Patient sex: M
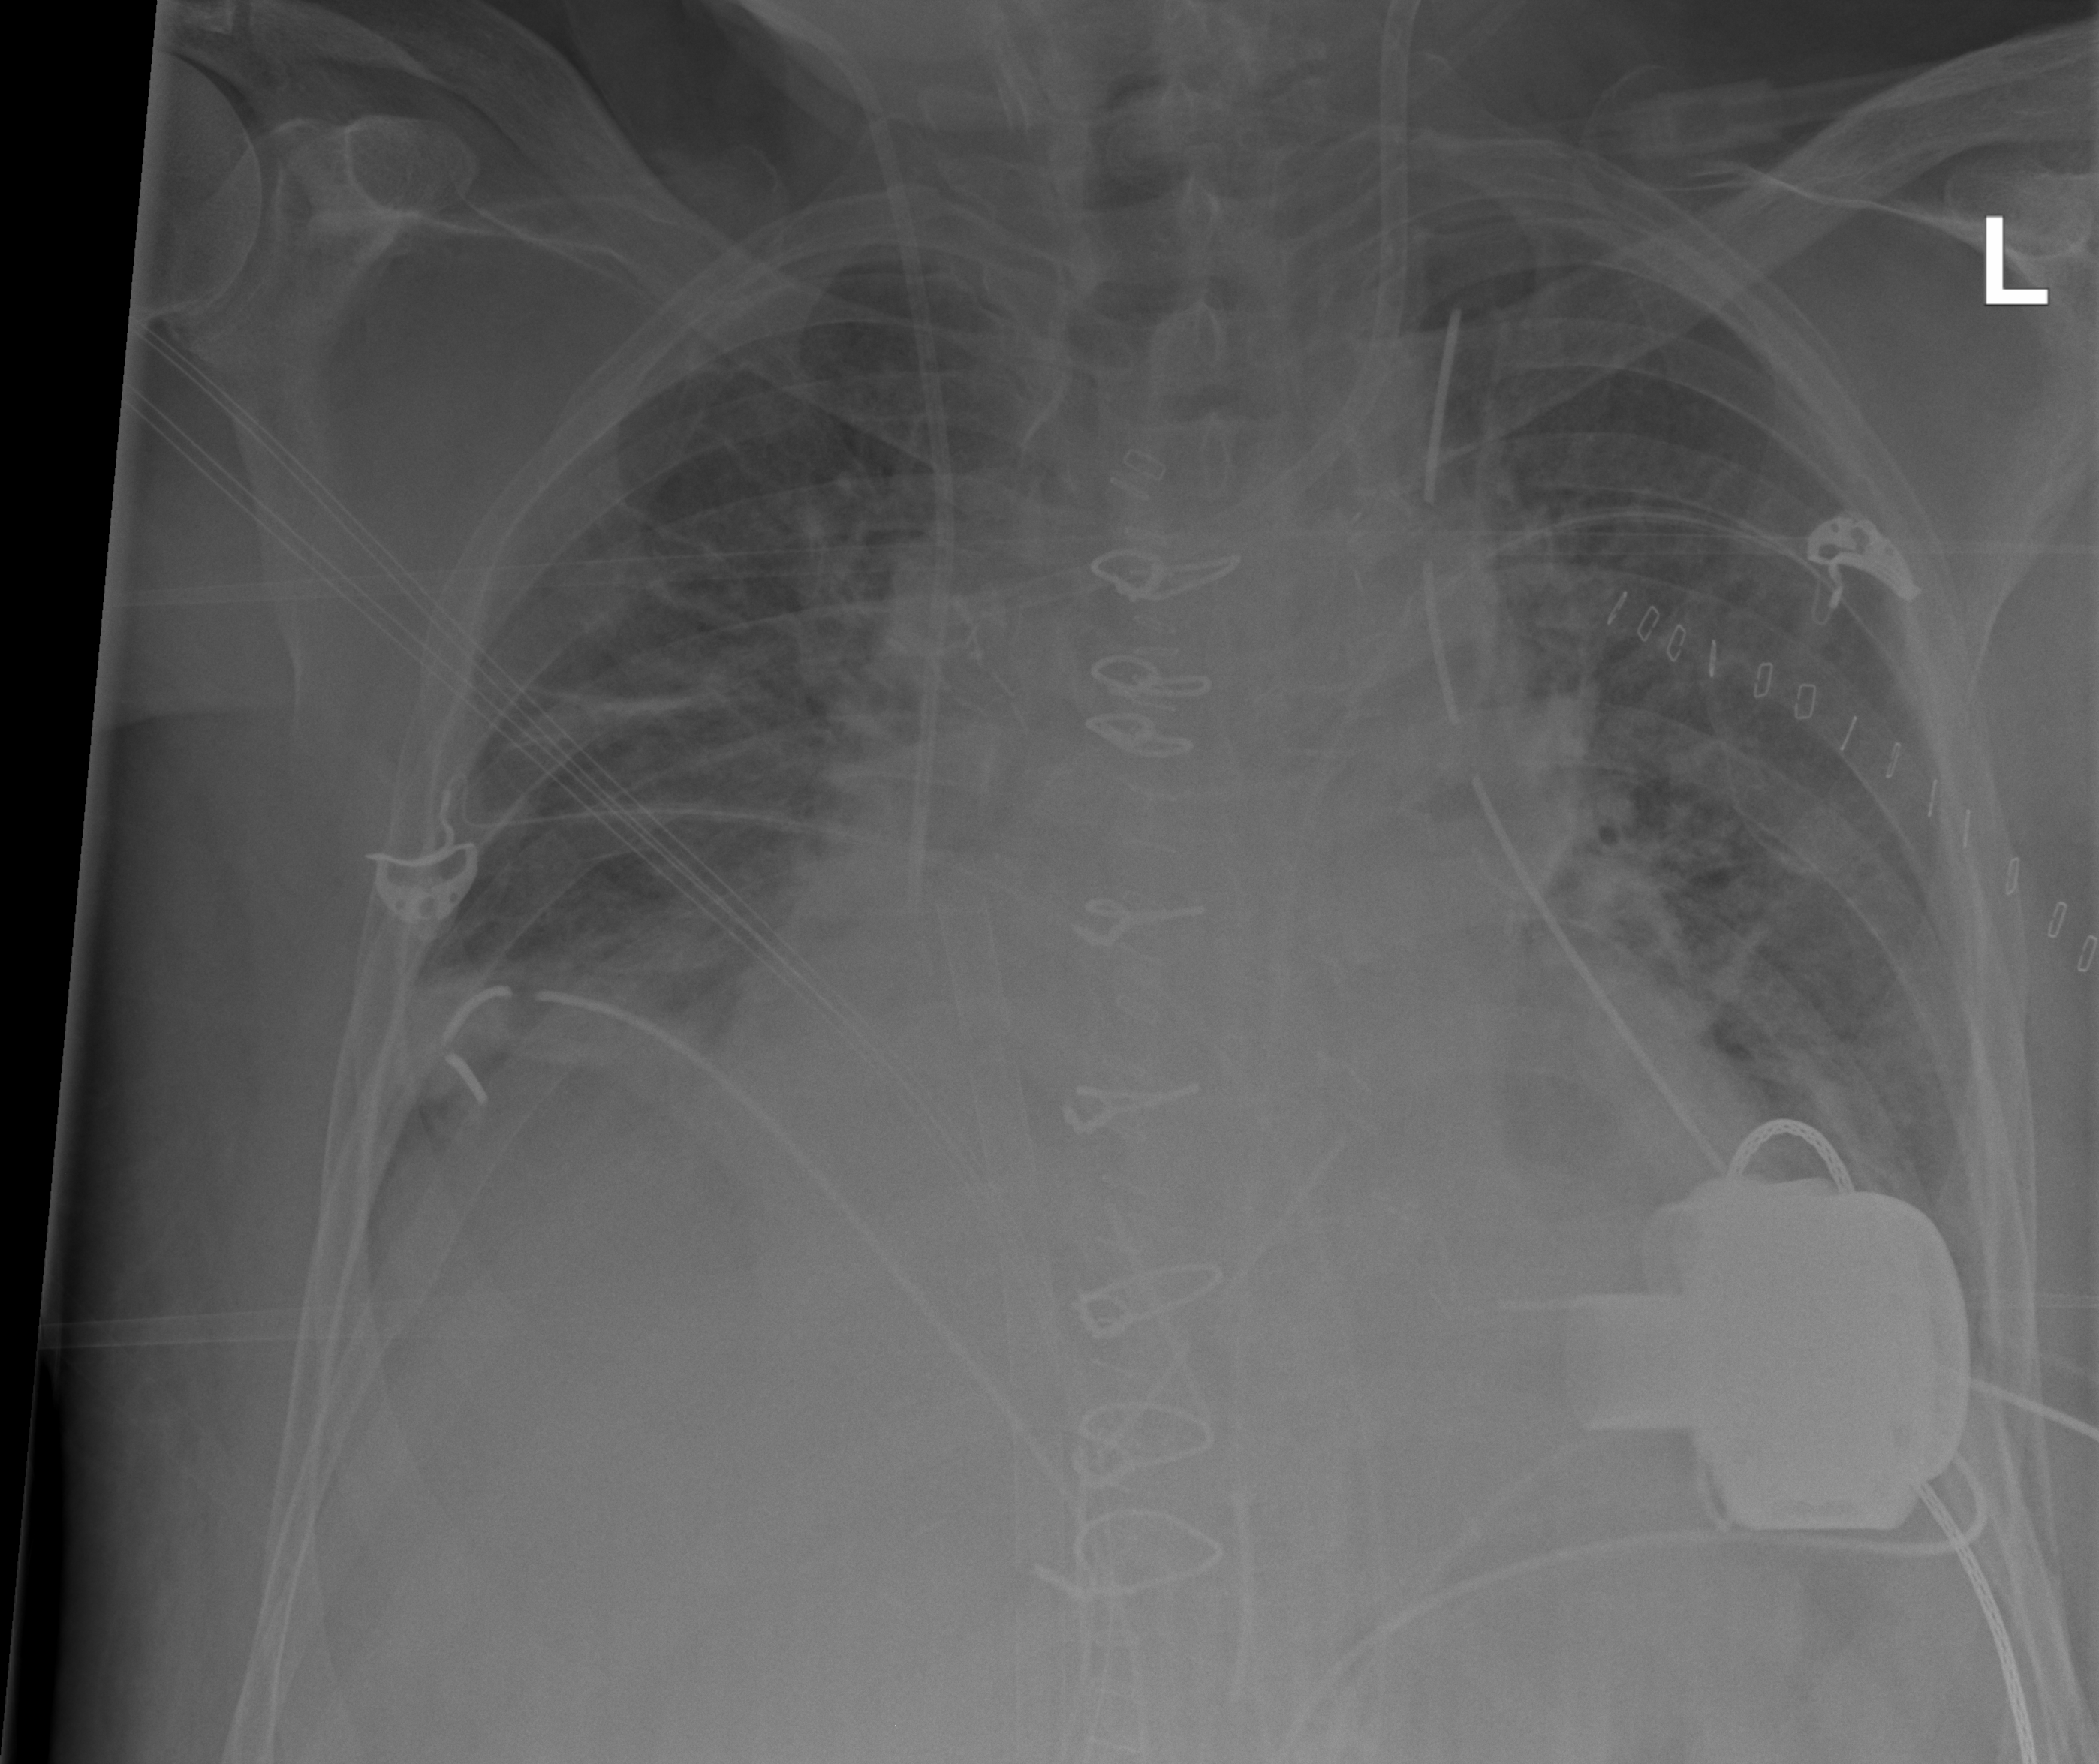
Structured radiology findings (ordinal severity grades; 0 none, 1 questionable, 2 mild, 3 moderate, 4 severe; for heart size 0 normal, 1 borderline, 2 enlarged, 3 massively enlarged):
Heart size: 2
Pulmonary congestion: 2
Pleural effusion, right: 0
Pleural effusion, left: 0
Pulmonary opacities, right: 2
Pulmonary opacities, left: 2
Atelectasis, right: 2
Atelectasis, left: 2